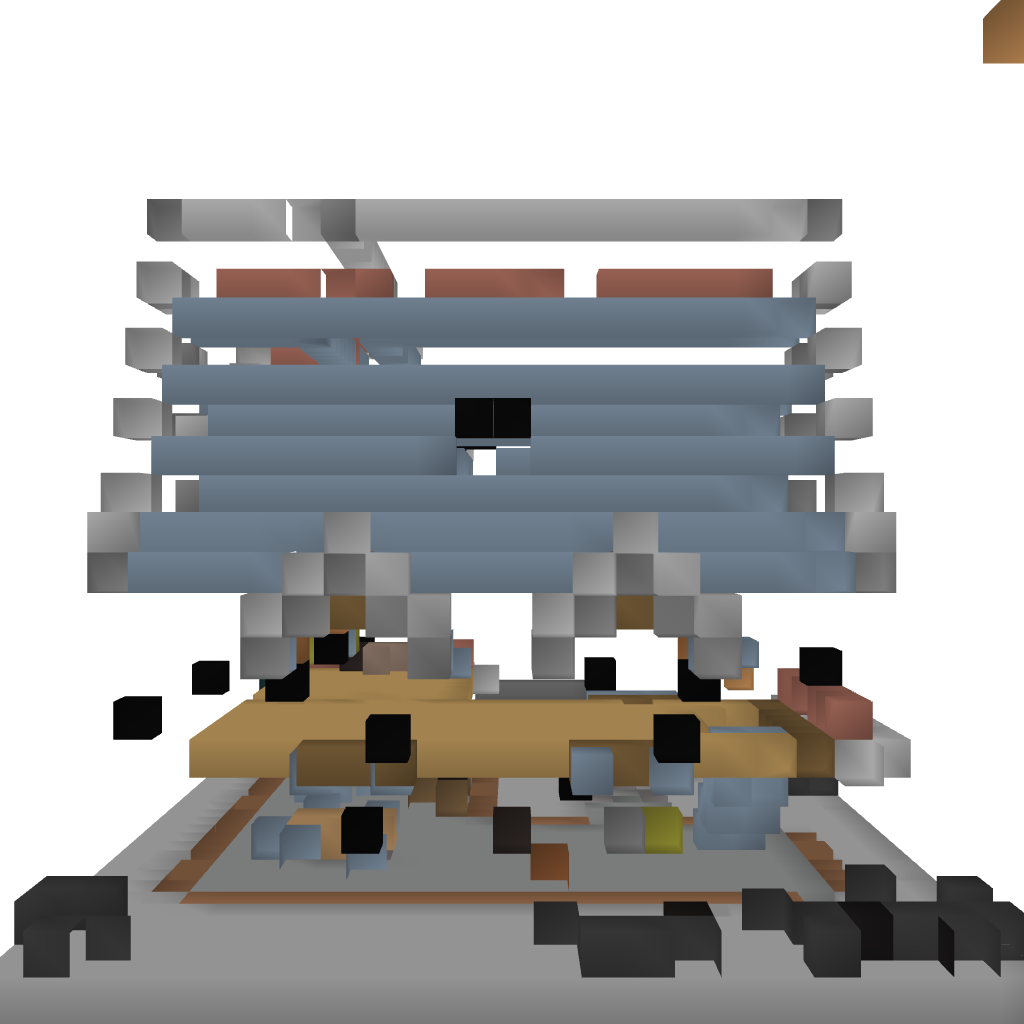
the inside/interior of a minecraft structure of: small house